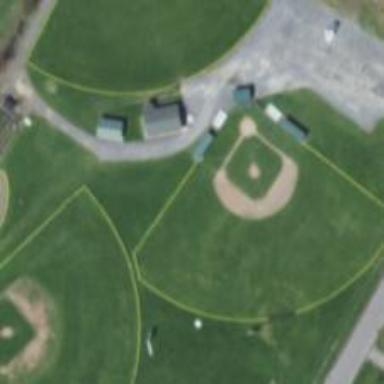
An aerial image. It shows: Baseball pitch for leisure land.